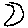
Label: moon